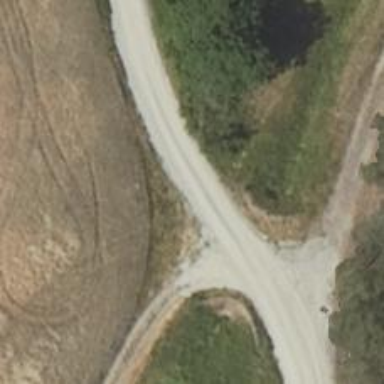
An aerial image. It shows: Paved service road with grade1 tracktype.